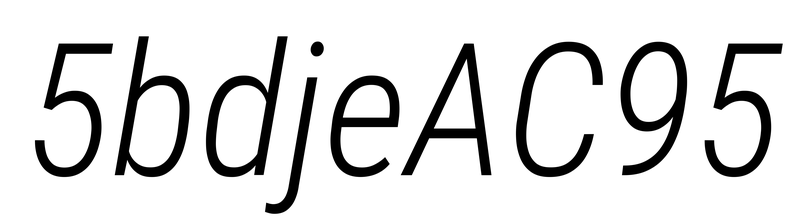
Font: Roboto-Italic_Condensed_Light_Italic